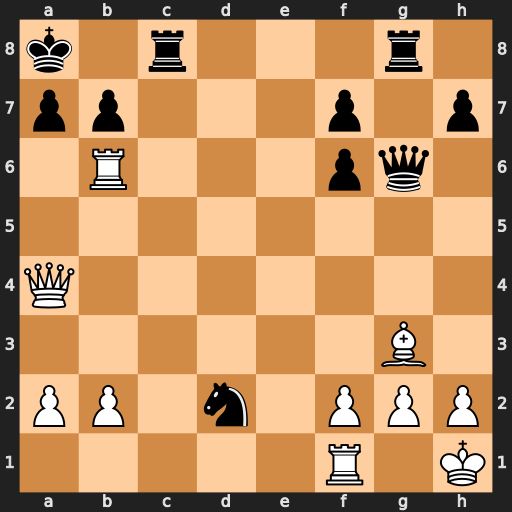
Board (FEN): k1r3r1/pp3p1p/1R3pq1/8/Q7/6B1/PP1n1PPP/5R1K
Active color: w
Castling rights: -
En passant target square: -
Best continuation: Rxb7 Kxb7 Qb5+ Ka8 Qd5+